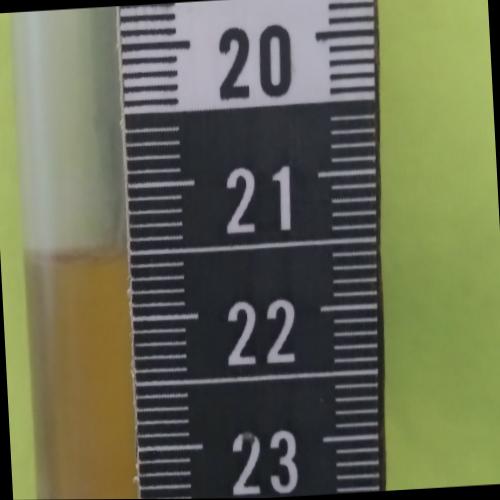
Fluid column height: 21.5 cm